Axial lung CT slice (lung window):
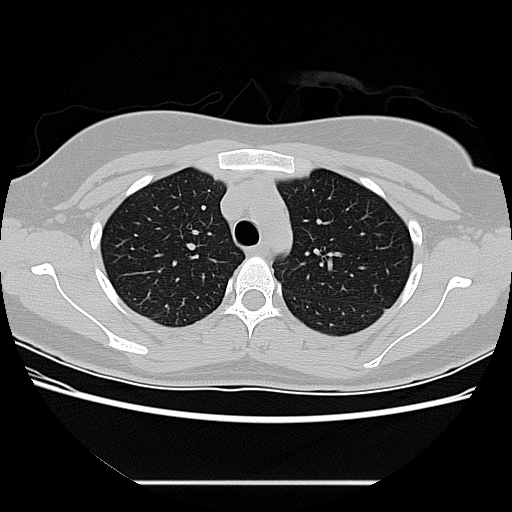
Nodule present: no